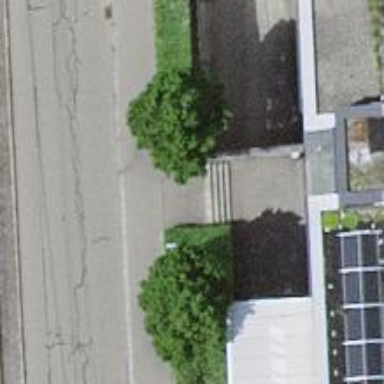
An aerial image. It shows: Parking entrance.